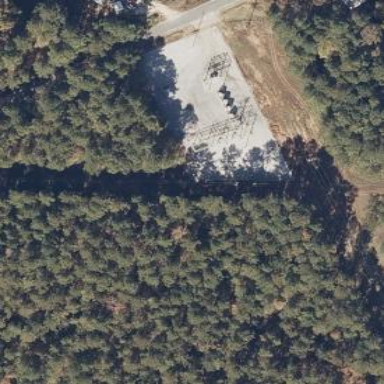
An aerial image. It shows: Distribution power substation secured by fence.